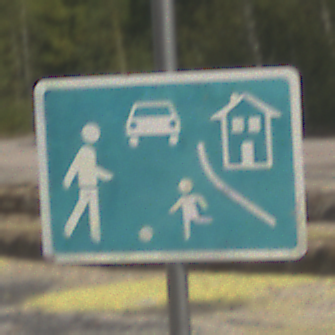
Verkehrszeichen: BeginnVerkehrsberuhigterBereich
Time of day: Midday
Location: Outdoor (Nature)
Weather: Clear
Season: Summer
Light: Natural